Field crop: tomato
Growth stage: 2
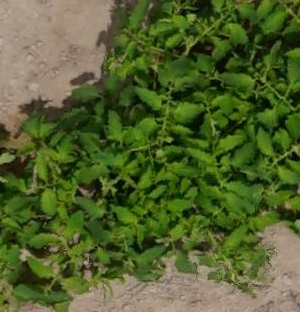
Species: tomato